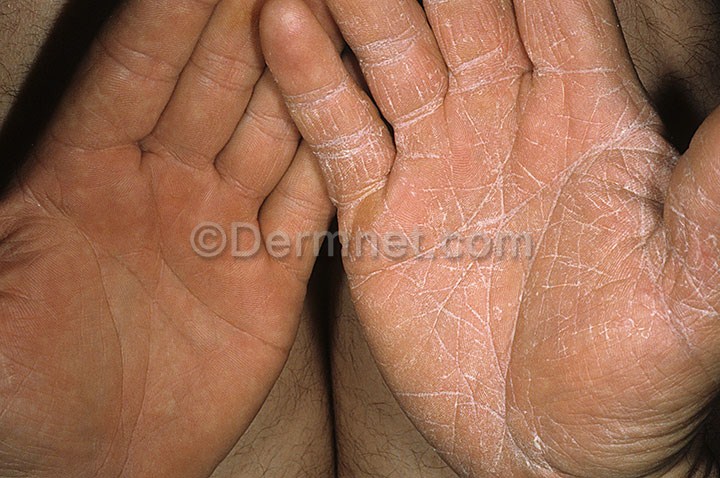
Disease: Tinea Ringworm Candidiasis and other Fungal Infections